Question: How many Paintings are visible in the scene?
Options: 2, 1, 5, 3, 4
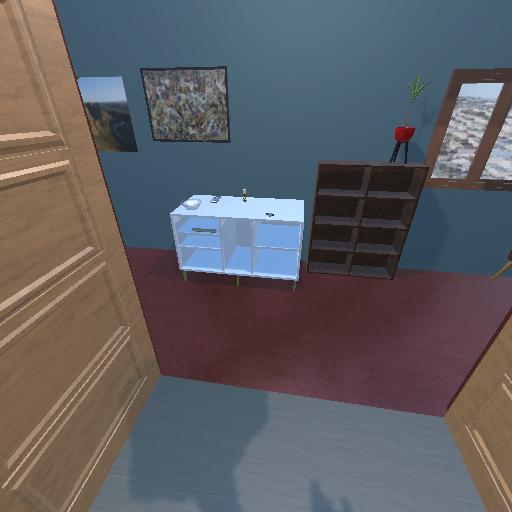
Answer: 2